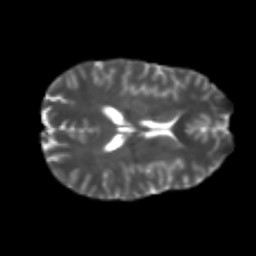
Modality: T2w
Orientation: axial
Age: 21
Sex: female
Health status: healthy
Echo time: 0.074 s